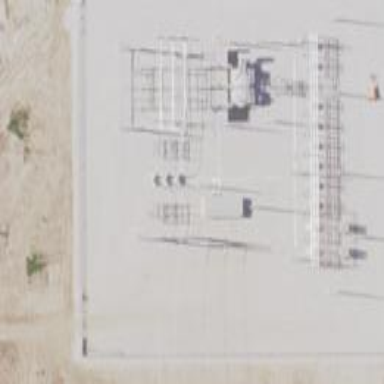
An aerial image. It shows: Power substation primarily used for electricity generation.